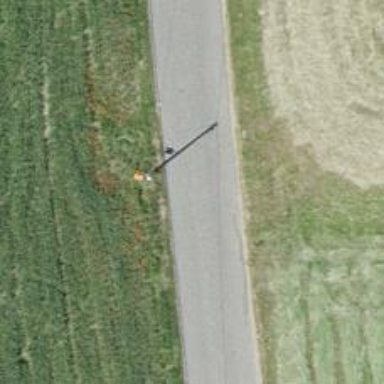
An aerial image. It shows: Aerial marker colored orange.